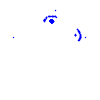
Particle: electron